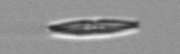
Label: pennate